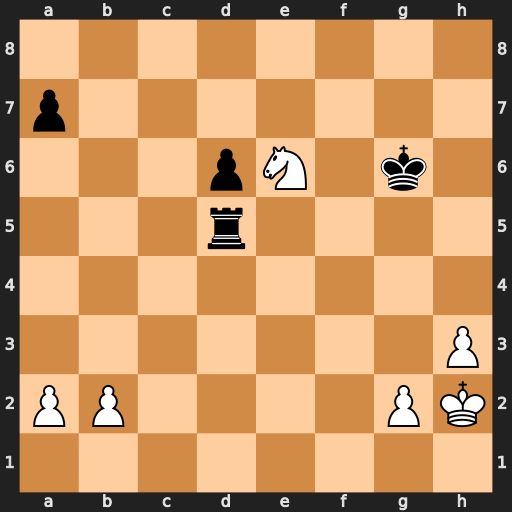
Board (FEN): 8/p7/3pN1k1/3r4/8/7P/PP4PK/8
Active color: w
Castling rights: -
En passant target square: -
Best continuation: Nf4+ Kf5 Nxd5